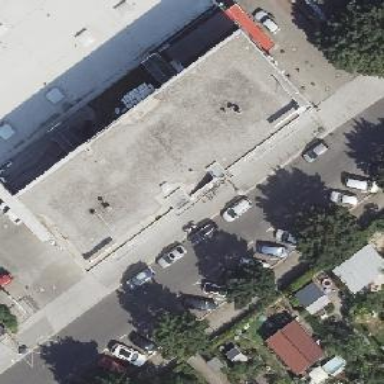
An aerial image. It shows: Car repair shop.